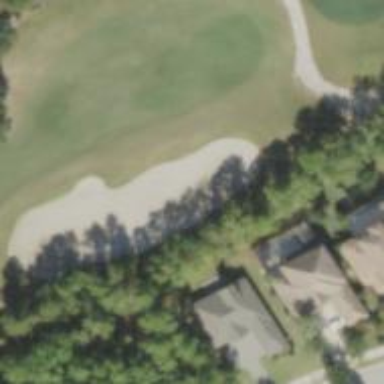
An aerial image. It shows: Sand bunker on golf course.